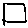
Label: square